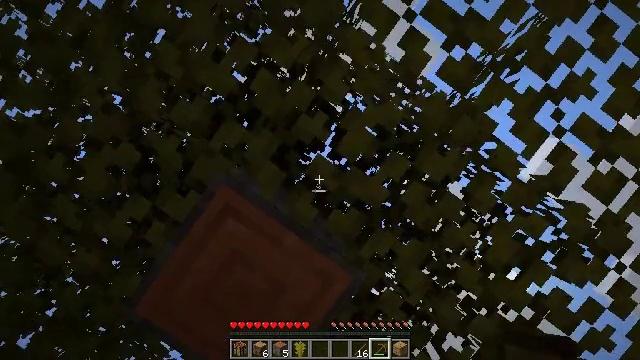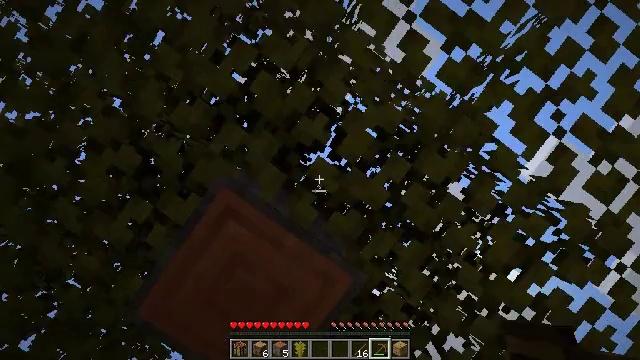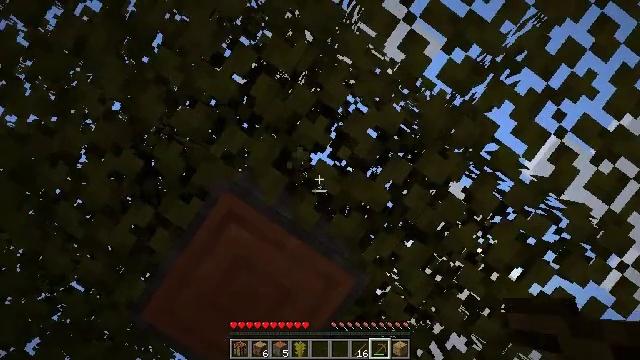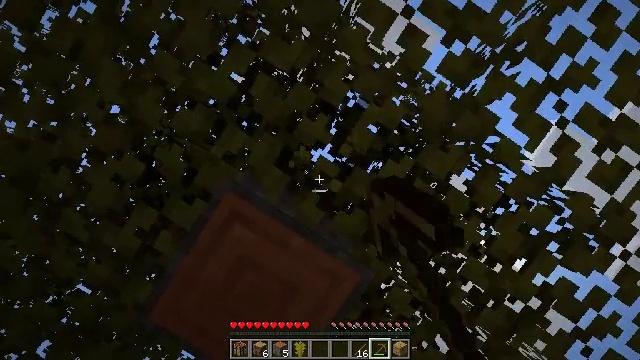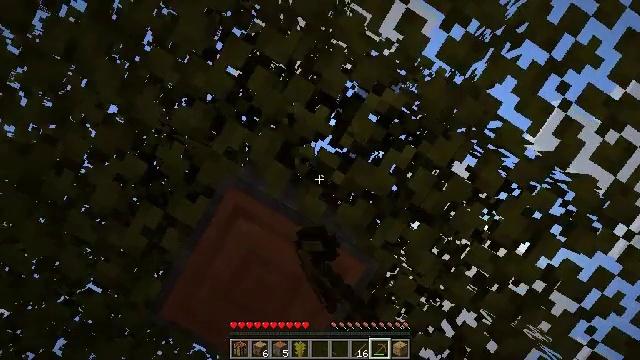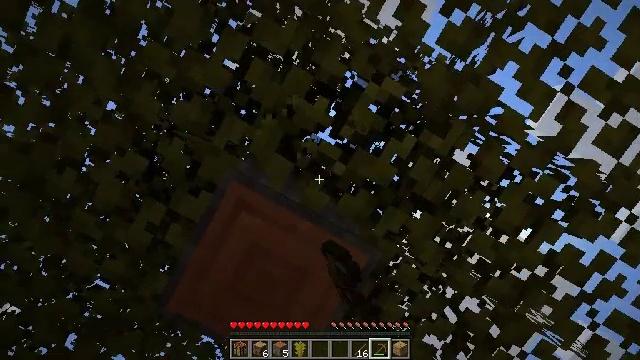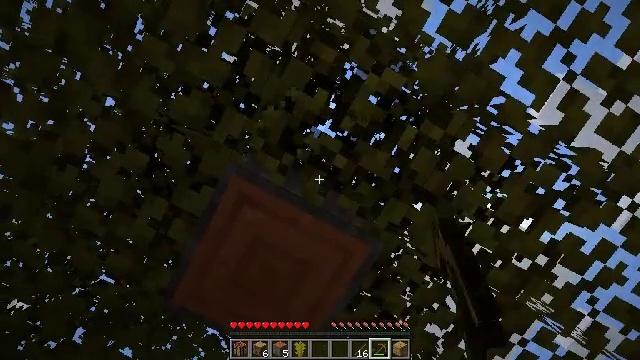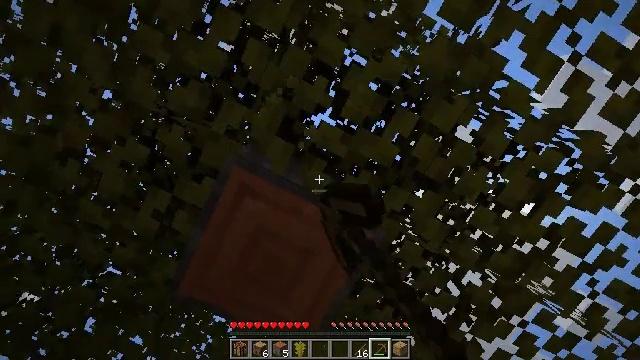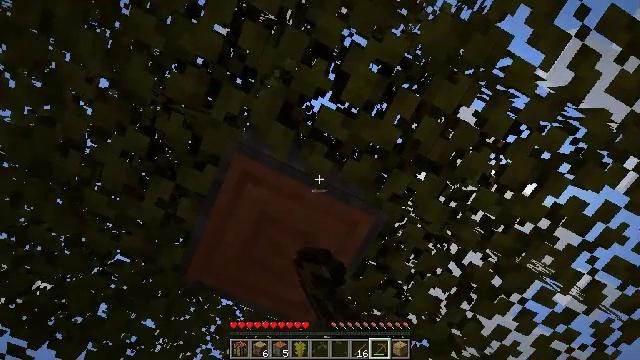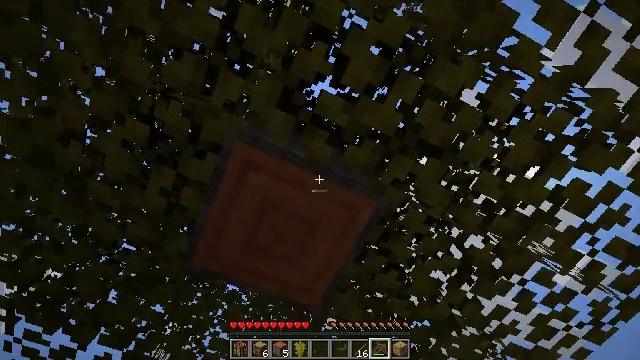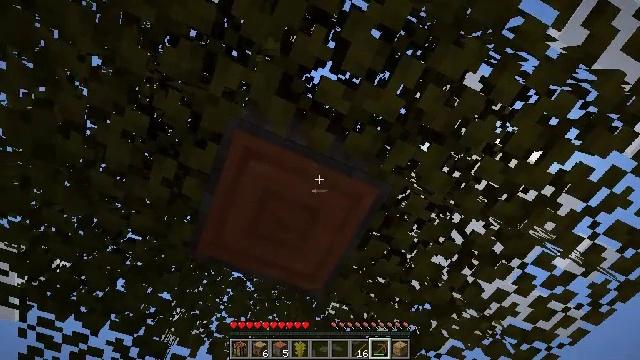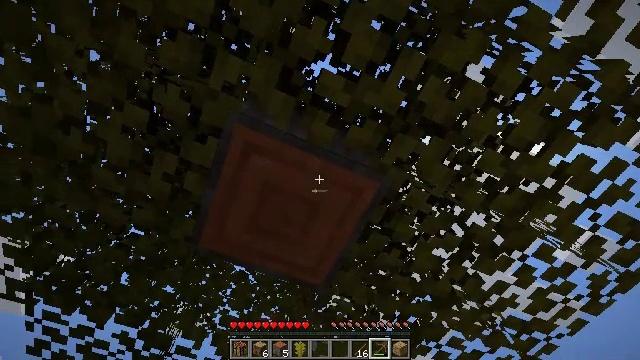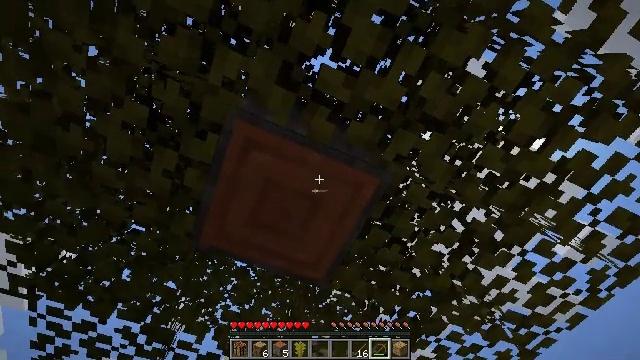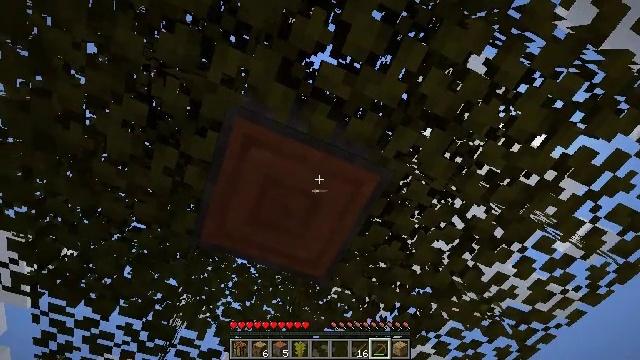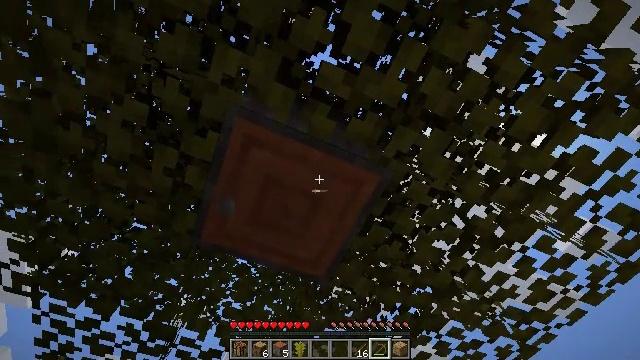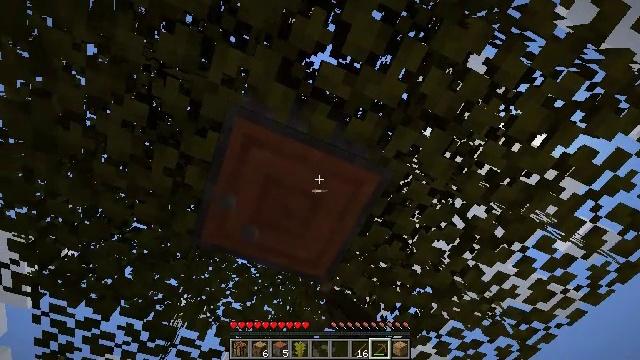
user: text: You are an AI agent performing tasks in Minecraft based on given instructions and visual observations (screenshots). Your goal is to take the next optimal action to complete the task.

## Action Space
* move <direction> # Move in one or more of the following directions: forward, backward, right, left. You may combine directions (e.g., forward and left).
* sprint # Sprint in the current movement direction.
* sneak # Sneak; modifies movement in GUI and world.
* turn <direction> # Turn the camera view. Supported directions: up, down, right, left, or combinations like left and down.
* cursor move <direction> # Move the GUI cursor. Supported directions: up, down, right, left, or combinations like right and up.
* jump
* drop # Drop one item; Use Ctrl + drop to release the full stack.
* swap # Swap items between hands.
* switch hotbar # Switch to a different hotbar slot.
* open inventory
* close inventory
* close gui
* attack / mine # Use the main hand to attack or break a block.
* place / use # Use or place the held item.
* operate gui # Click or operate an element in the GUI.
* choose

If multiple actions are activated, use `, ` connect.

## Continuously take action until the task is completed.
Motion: motion action
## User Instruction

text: Collect acacia logs by breaking the tree.
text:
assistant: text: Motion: no_op
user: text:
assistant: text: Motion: attack / mine
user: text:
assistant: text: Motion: turn left and down, attack / mine
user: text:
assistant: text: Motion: turn left and down, attack / mine
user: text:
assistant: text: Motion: turn left and down, attack / mine
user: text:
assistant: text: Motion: turn down, attack / mine
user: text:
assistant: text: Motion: turn left and down
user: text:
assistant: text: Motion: turn left and down
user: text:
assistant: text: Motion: turn left and down
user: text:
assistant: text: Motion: turn down
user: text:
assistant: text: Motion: turn down
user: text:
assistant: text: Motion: no_op
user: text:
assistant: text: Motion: no_op
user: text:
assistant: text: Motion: attack / mine
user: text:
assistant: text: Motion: attack / mine
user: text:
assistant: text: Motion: attack / mine
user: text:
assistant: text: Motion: attack / mine
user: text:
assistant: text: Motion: attack / mine
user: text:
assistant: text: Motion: attack / mine
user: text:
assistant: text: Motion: attack / mine
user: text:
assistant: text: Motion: attack / mine
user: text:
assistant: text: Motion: attack / mine
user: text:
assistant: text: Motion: attack / mine
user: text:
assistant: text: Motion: attack / mine
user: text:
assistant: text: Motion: attack / mine
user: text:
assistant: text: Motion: attack / mine
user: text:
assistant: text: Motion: attack / mine
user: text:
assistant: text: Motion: attack / mine
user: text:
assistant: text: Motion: attack / mine
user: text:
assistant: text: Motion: attack / mine